Interaction volume radius: 5 \u00c5
Interaction volume height: 20 \u00c5
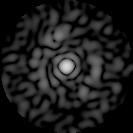
Disorder parameter: 0.833